Aerial crown-view tile of a tropical tree (Barro Colorado Island, Panama), acquired 20250217:
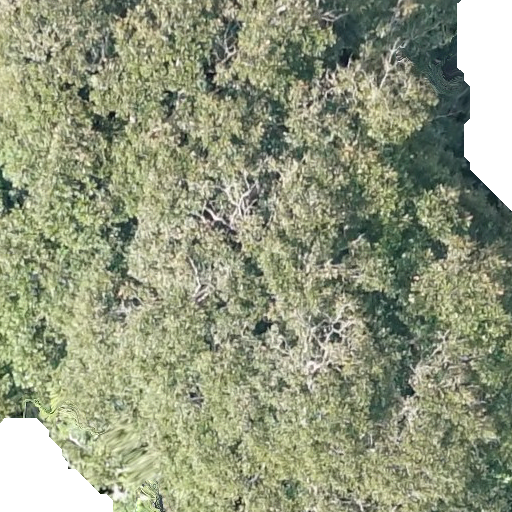
Species: Dipteryx oleifera
GBIF accepted scientific name: Dipteryx oleifera
Crown area: 594.109 m²